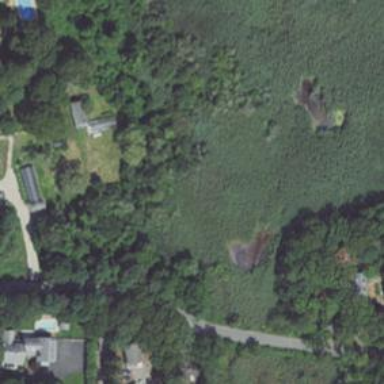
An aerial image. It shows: Wetland area characterized by wet meadow.